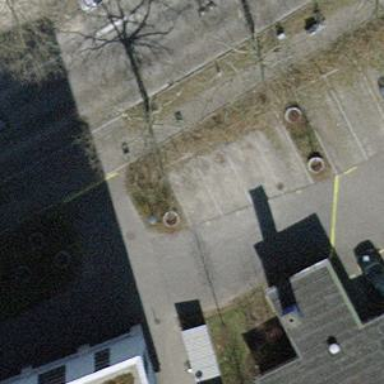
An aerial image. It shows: Paved parking area.